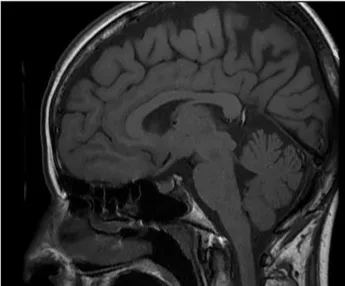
In the sagittal. Plane demonstrated the presence of the corpus callosum. In a control subject, and . The corpus callosum agenesis. In our patient, indicated with white arrow. In D an arrowhead indicates a hyperintense lesion on the left frontal lobe consistent with intracranial teratoma. CCA: corpus callosum agenesis. Of note, the control subject is a female patient that performed MRI as follow-up radiological evaluation in the context of a clinical history of non-functioning pituitary adenoma, which underwent successful transsphenoidal neurosurgery.
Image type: radiology (mri)